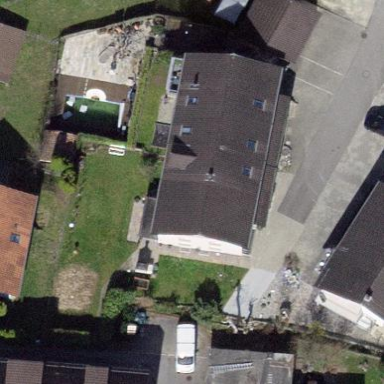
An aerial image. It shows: Terrace building.